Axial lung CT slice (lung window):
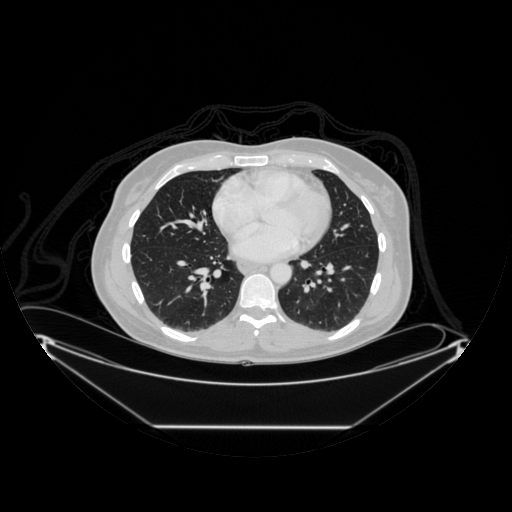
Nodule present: no